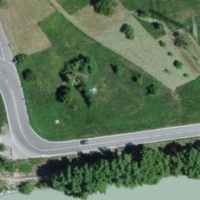
EUNIS habitat code: 24
Species observed at this site:
Pica pica
Garrulus glandarius